Question: Not sure why there is a space to the right of each li, as you can see here when you mouse over it. Obviously don't want it there and can't figure out how to get rid of it. Any help would be greatly appreciated!

Here is the code:
HTML:
'''
<header>
<div class="nav-container">
<nav class="nav-items" role="navigation">
<ul>
<li><a href="#">list1</a></li>
<li><a href="#">list2</a></li>
<li><a href="#">list3</a></li>
</ul>
</nav>
</div>
</header>
'''
CSS:
'''
header {
position: fixed;
top:0;
background-color:#2C5463;
height:2.3em;
width: 100%;
border-bottom-color: black;
border-bottom-style: solid;
}
header .nav-container {
margin: 0 30px;
height: 100%;
display: block;
padding: 0;
}
.nav-items {
float: left;
margin: 0;
height: 100%;
}
.nav-items ul {
display: inline-block;
margin: 0;
height: 100%;
}
.nav-items ul li {
display: inherit;
border-left: 1px solid #c8c8c8;
height: 100%;
margin: 0;
}
.nav-items ul li a {
display: inherit;
text-decoration: none;
color: #ffffff;
margin: 0 auto;
padding-top: 8px;
white-space: nowrap;
height: 100%; /* Width and height of top-level nav items */
width: 90px;
text-align:center;
vertical-align: middle;
}
.nav-items ul li:hover {
background: #617F8A
}
'''
<URL>
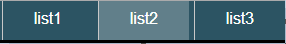
Answer: Just needs to changes on css class here for your solution,
'''
.nav-items ul
{
display: **inline-table**;
margin: 0;
height: 100%;
}
'''
<URL>